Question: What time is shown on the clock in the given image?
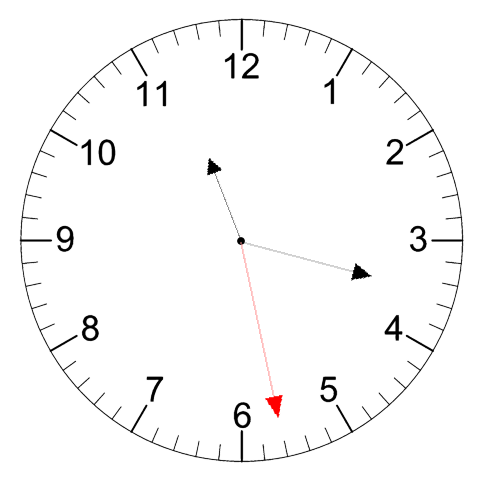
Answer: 11:17:28